Question: I'm trying to import an SQL file I have on a server and put it into the database. But I keep failing and it gives me an error.
This is the command and error I get:

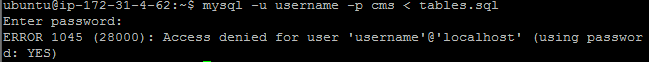
Answer: try logging into mysql first
'''
mysql -p username
enter your password:
mysql> source yourfile.sql;
'''